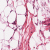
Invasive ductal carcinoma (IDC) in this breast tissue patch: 0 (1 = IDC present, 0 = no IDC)